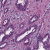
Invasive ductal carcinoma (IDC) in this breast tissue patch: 1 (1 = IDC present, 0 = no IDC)